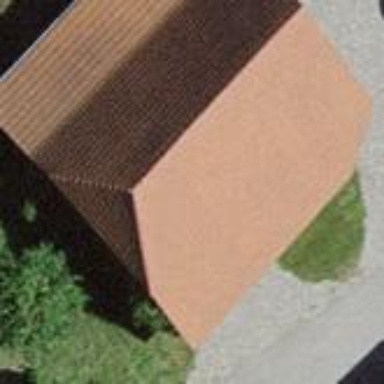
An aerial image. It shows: Rural barn.